Interaction volume radius: 5 \u00c5
Interaction volume height: 25 \u00c5
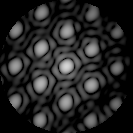
Disorder parameter: 0.1303